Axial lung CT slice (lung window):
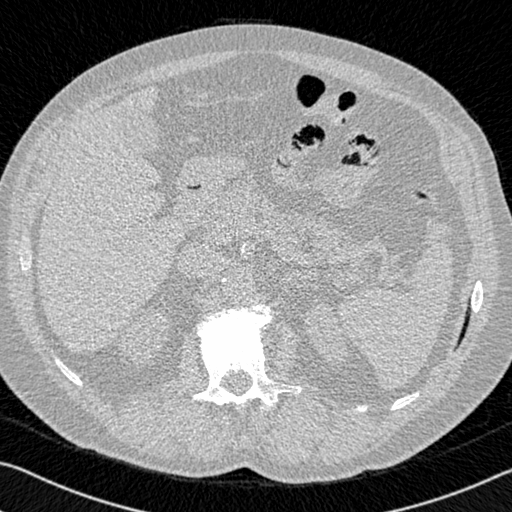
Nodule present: no